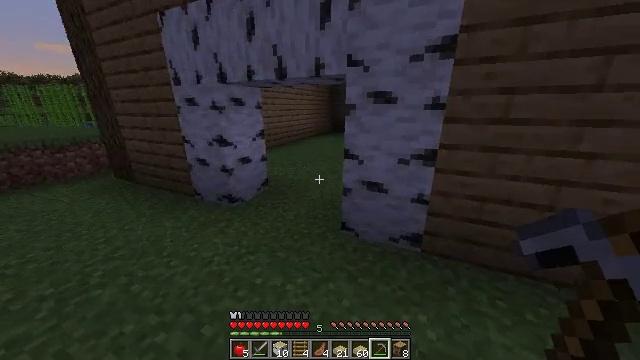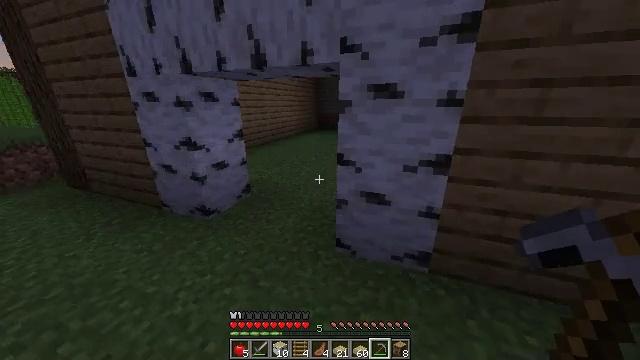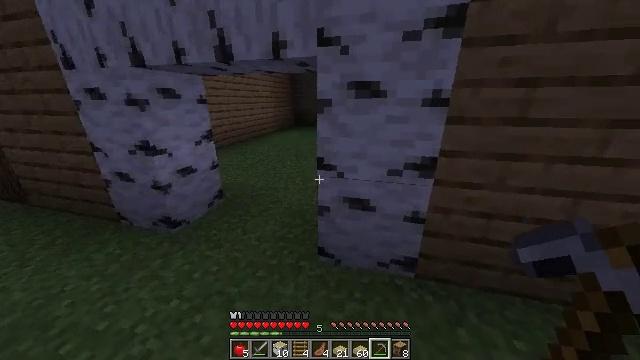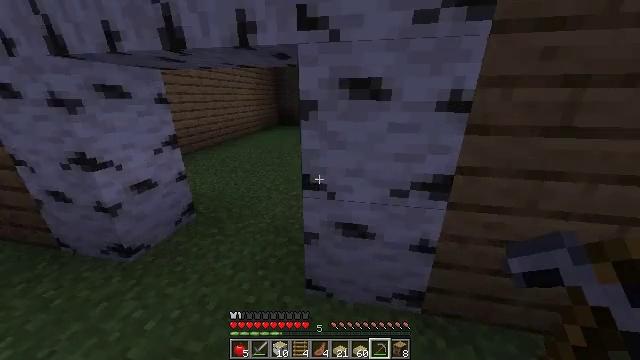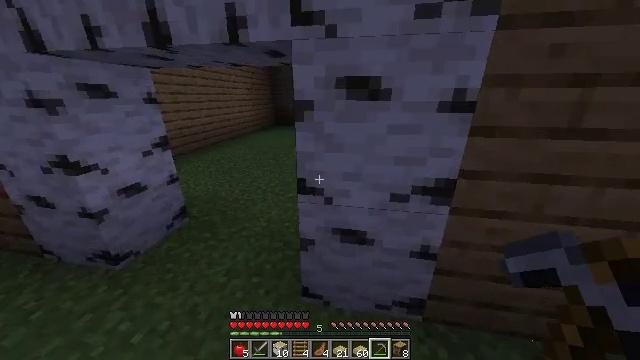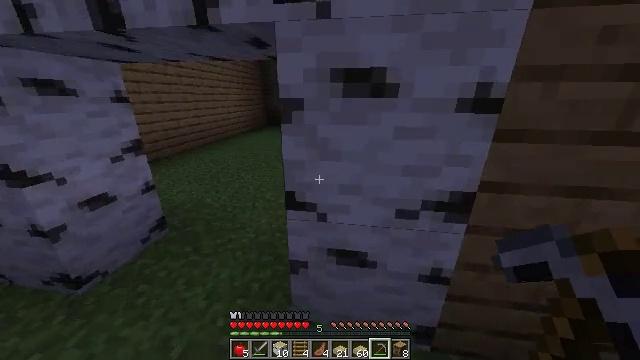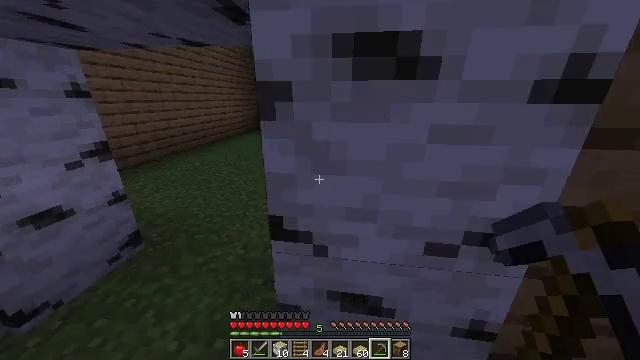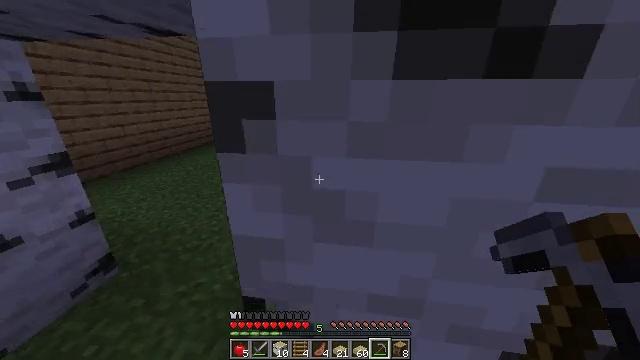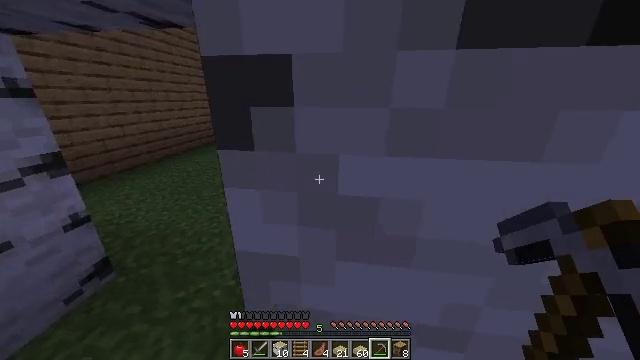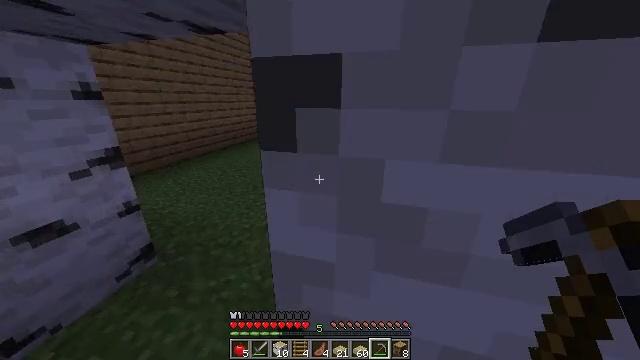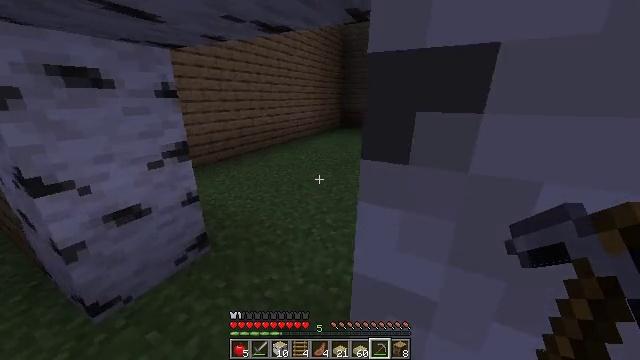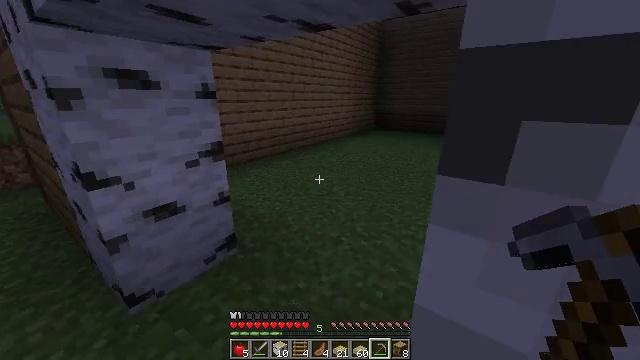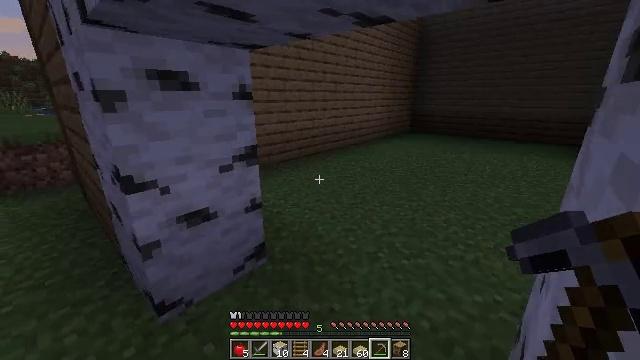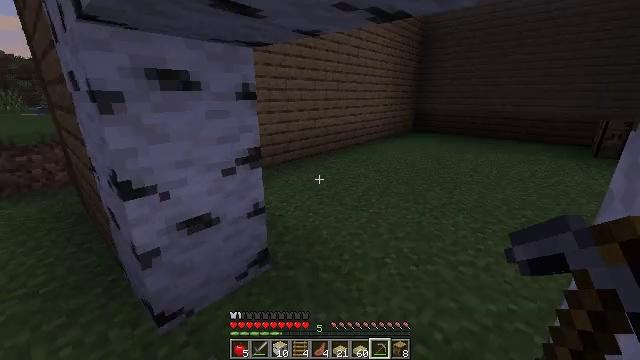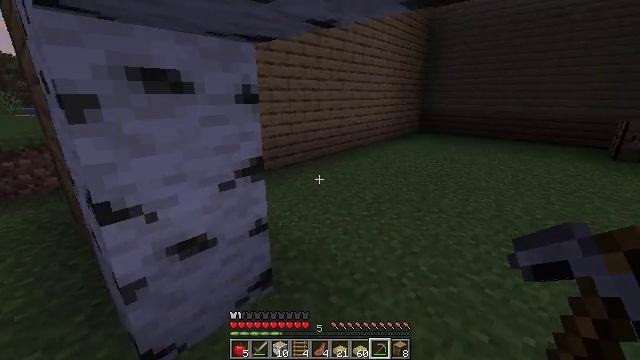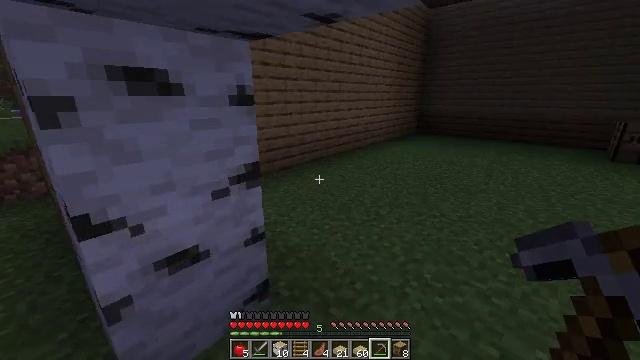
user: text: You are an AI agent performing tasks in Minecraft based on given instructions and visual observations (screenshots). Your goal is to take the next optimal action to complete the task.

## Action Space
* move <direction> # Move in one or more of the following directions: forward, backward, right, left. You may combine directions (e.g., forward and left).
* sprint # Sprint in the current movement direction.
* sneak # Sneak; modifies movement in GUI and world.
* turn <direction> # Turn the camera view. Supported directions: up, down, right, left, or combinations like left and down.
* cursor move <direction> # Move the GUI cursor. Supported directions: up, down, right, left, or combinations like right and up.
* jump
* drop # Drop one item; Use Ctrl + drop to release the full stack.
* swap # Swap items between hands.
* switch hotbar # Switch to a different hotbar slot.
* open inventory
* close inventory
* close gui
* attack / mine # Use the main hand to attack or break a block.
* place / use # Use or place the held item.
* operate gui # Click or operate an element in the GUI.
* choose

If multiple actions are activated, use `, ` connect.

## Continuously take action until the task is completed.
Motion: motion action
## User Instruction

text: Create a birch door with birch planks.
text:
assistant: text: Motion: move forward, sprint, turn right
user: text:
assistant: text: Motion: move forward, sprint, turn right
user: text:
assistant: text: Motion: move forward, sprint, turn right
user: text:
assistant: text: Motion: move forward, sprint
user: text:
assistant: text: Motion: move forward, sprint, turn right
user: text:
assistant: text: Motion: move forward, sprint
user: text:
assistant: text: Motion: move forward, sprint
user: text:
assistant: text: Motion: move forward, sprint
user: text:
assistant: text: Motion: move forward, sprint, turn left
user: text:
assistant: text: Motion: move forward, sprint, turn left
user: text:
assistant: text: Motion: move forward, sprint, turn left
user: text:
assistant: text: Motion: move forward, sprint, turn left
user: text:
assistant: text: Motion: move forward, sprint
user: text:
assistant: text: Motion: move forward, sprint
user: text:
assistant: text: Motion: move forward, sprint
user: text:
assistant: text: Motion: move forward, sprint, turn right
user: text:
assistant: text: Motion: move forward, sprint, turn right
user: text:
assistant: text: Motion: move forward, sprint, turn right
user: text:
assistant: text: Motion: move forward, sprint, turn right
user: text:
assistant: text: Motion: move forward, sprint, turn right
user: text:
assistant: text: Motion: move forward, sprint, turn right
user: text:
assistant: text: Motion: move forward, sprint, turn right
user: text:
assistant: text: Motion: move forward, sprint, turn right
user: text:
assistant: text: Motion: move forward, sprint, turn right
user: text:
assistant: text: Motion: move forward, sprint, turn right
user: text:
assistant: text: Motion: move forward, sprint, turn right
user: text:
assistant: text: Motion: move forward, sprint, turn right
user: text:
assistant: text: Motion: sprint, turn right and down
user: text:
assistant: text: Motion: sprint, turn right and down
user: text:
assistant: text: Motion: sprint, turn right and down